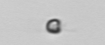
Label: nanoplankton_mix